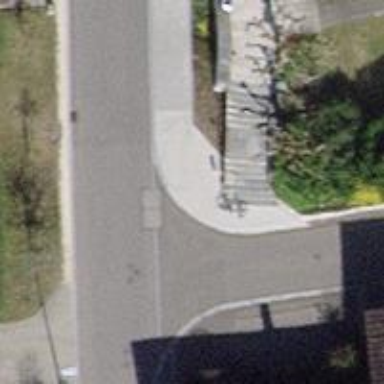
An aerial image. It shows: Road with steps.